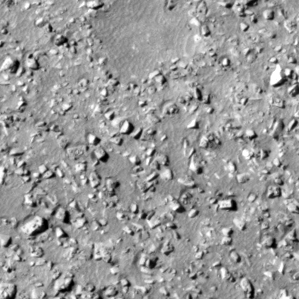
Label: non_frost